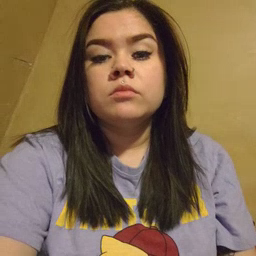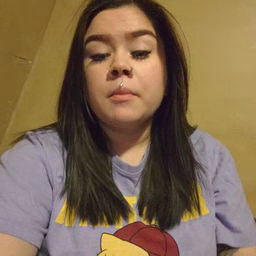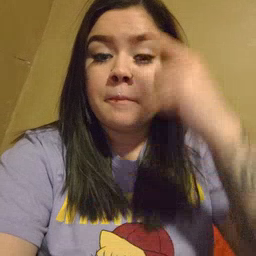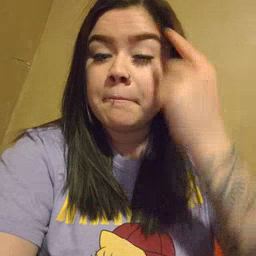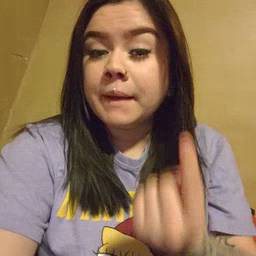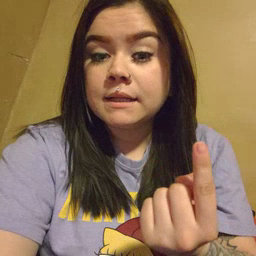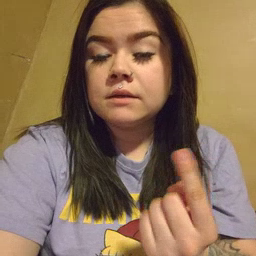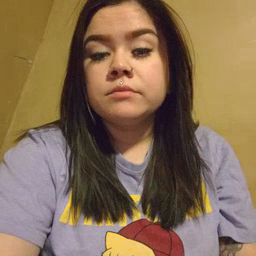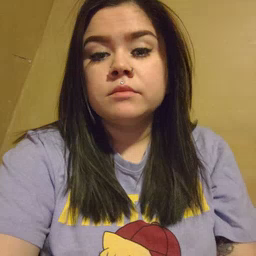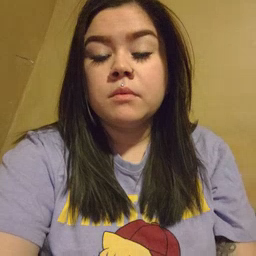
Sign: penny